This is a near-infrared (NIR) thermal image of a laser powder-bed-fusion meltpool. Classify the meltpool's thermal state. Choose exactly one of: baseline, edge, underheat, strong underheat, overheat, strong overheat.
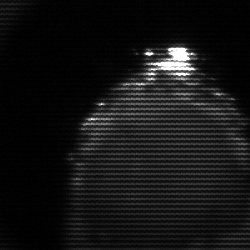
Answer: edge